四年级 · 画法几何学
观察

, 从
)面看到的是

)面看到的是
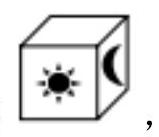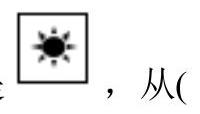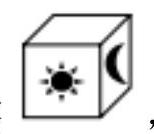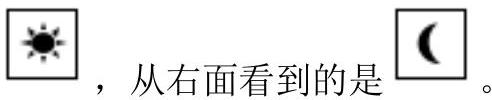
答案: 解前 正 右

【分析】观察物体可知, 从前面看, 能看到正方形和太阳的组合图形, 从上面看能看到一个正方形,从右面看, 能看到正方形和月亮的组合图形; 据此解答。

【详解】观察

, 从前面看到的是

【点睛】本题主要考查从不同方向观察物体, 是训练学生的观察能力和分析能力。